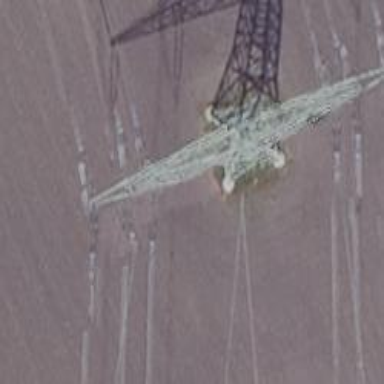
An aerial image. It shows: Lattice structure tower used for power transmission.